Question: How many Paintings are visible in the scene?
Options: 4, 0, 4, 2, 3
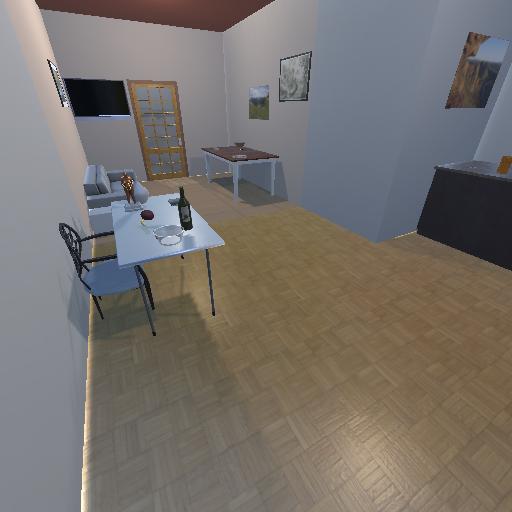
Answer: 4